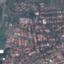
Land use / land cover class: Residential